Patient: sex F, age 73
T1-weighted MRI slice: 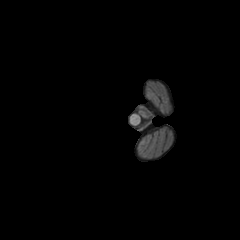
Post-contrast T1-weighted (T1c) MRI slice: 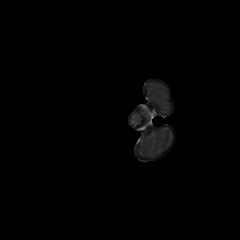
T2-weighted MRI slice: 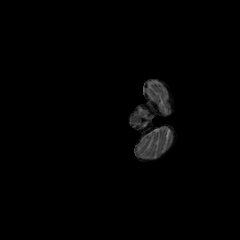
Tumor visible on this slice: no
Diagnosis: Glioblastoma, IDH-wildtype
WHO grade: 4